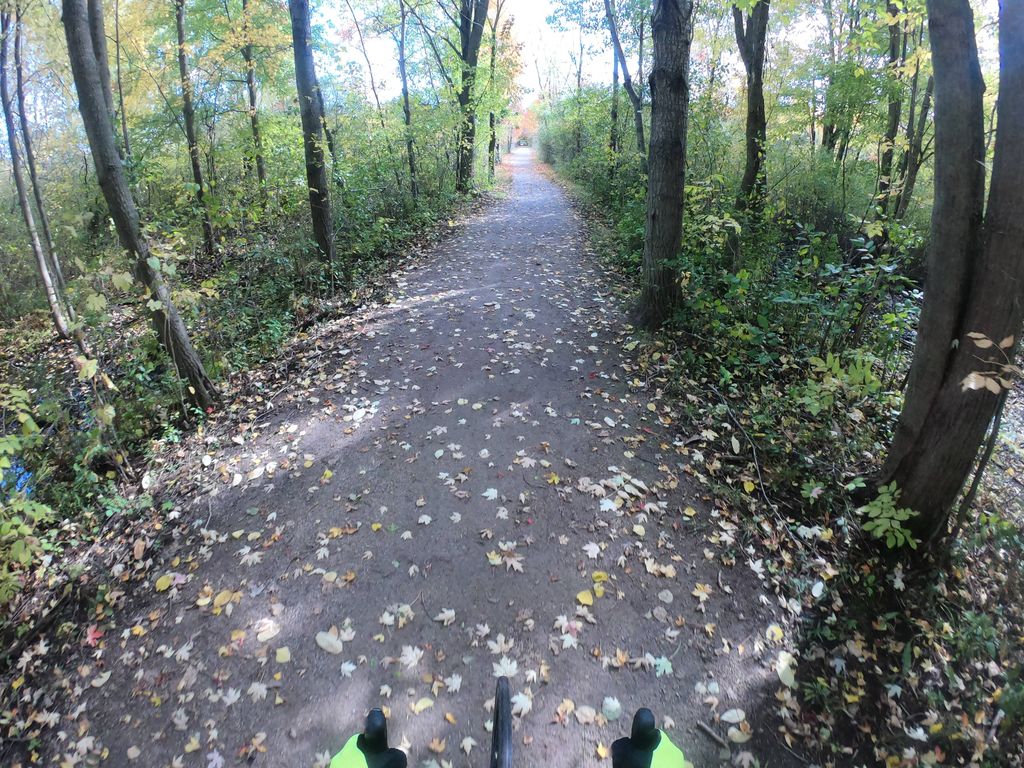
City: kitchener-waterloo